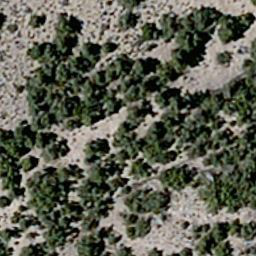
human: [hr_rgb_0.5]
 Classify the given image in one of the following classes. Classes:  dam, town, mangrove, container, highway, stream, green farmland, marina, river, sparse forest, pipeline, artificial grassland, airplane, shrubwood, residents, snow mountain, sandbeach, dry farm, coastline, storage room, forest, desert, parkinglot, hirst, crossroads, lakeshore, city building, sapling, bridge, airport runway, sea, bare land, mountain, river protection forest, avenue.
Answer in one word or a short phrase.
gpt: sparse forest